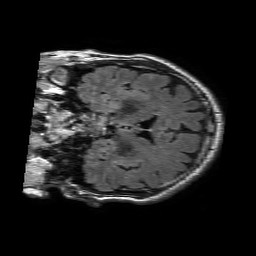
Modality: FLAIR
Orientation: coronal
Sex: male
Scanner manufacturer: philips
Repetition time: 11 s
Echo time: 0.125 s